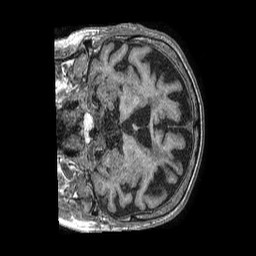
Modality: T1w
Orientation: coronal
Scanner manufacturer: philips
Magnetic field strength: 1.5 T
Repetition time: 0.007648 s
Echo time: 0.003488 s